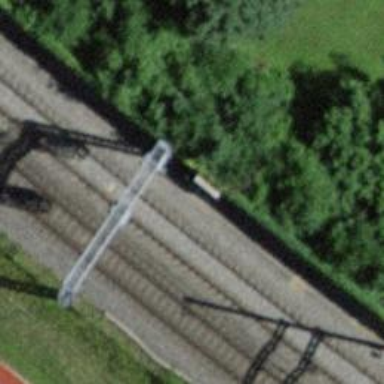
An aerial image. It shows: Railway signal.